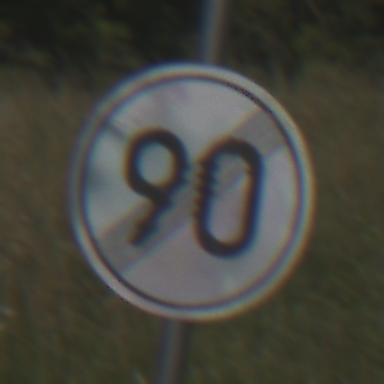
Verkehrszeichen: EndeGeschwindigkeit90
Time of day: Midday
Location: Outdoor (Nature)
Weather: Clear
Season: NotSpecified
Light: Natural